Question: I recently upgraded to Yosemite and my maven stopped working. I figured that was because my environment variables were not set, so I followed this post and created an environment.plist file.
<URL>
'''
<?xml version="1.0" encoding="UTF-8"?>
<!DOCTYPE plist PUBLIC "-//Apple//DTD PLIST 1.0//EN" "http://www.apple.com/DTDs/PropertyList-1.0.dtd">
<plist version="1.0">
<dict>
<key>Label</key>
<string>my.startup</string>
<key>ProgramArguments</key>
<array>
<string>sh</string>
<string>-c</string>
<string>
launchctl setenv M2_HOME /Applications/dev/apache-maven-2.2.1
launchctl setenv M2 /Applications/dev/apache-maven-2.2.1/bin
launchctl setenv JAVA_HOME $(/usr/libexec/java_home)
launchctl setenv PATH /usr/bin:/bin:/usr/sbin:/sbin:/usr/local/bin:/usr/X11/bin:$(/usr/libexec/java_home):/Applications/dev/apache-maven-2.2.1/bin
</string>
</array>
<key>RunAtLoad</key>
<true/>
</dict>
</plist>
'''
But I still get command not found in for Maven, and for some reason $PATH is not set, others are
> MAC-R4498:~ r4498$ mvn --version
-bash: mvn: command not foundMAC-R4498:~ r4498$ echo $M2_HOME
/Applications/dev/apache-maven-2.2.1MAC-R4498:~ r4498$ echo $JAVA_HOME
/System/Library/Java/JavaVirtualMachines/1.6.0.jdk/Contents/HomeMAC-R4498:~ r4498$ echo $PATH
/usr/local/bin:/usr/bin:/bin:/usr/sbin:/sbin
So I added $PATH to the ~/.bash_profile
'''
export PATH="/usr/bin:/bin:/usr/sbin:/sbin:/usr/local/bin:/usr/X11/bin:$(/usr/libexec/java_home):/Applications/dev/apache-maven-2.2.1/bin"
'''
And mvn started working through the terminal
> MAC-R4498:~ r4498$ echo $PATH
/usr/bin:/bin:/usr/sbin:/sbin:/usr/local/bin:/usr/X11/bin:/System/Library/Java/JavaVirtualMachines/1.6.0.jdk/Contents/Home:/Applications/dev/apache-maven-2.2.1/binMAC-R4498:~ r4498$ mvn --version
Apache Maven 2.2.1 (r801777; 2009-08-06 14:16:01-0500)
Java version: 1.6.0_65
Java home: /System/Library/Java/JavaVirtualMachines/1.6.0.jdk/Contents/Home
Default locale: en_US, platform encoding: MacRoman
OS name: "mac os x" version: "10.10.3" arch: "x86_64" Family: "mac"
But when I run any maven command from eclipse, I get this

Does anyone know what I am missing?
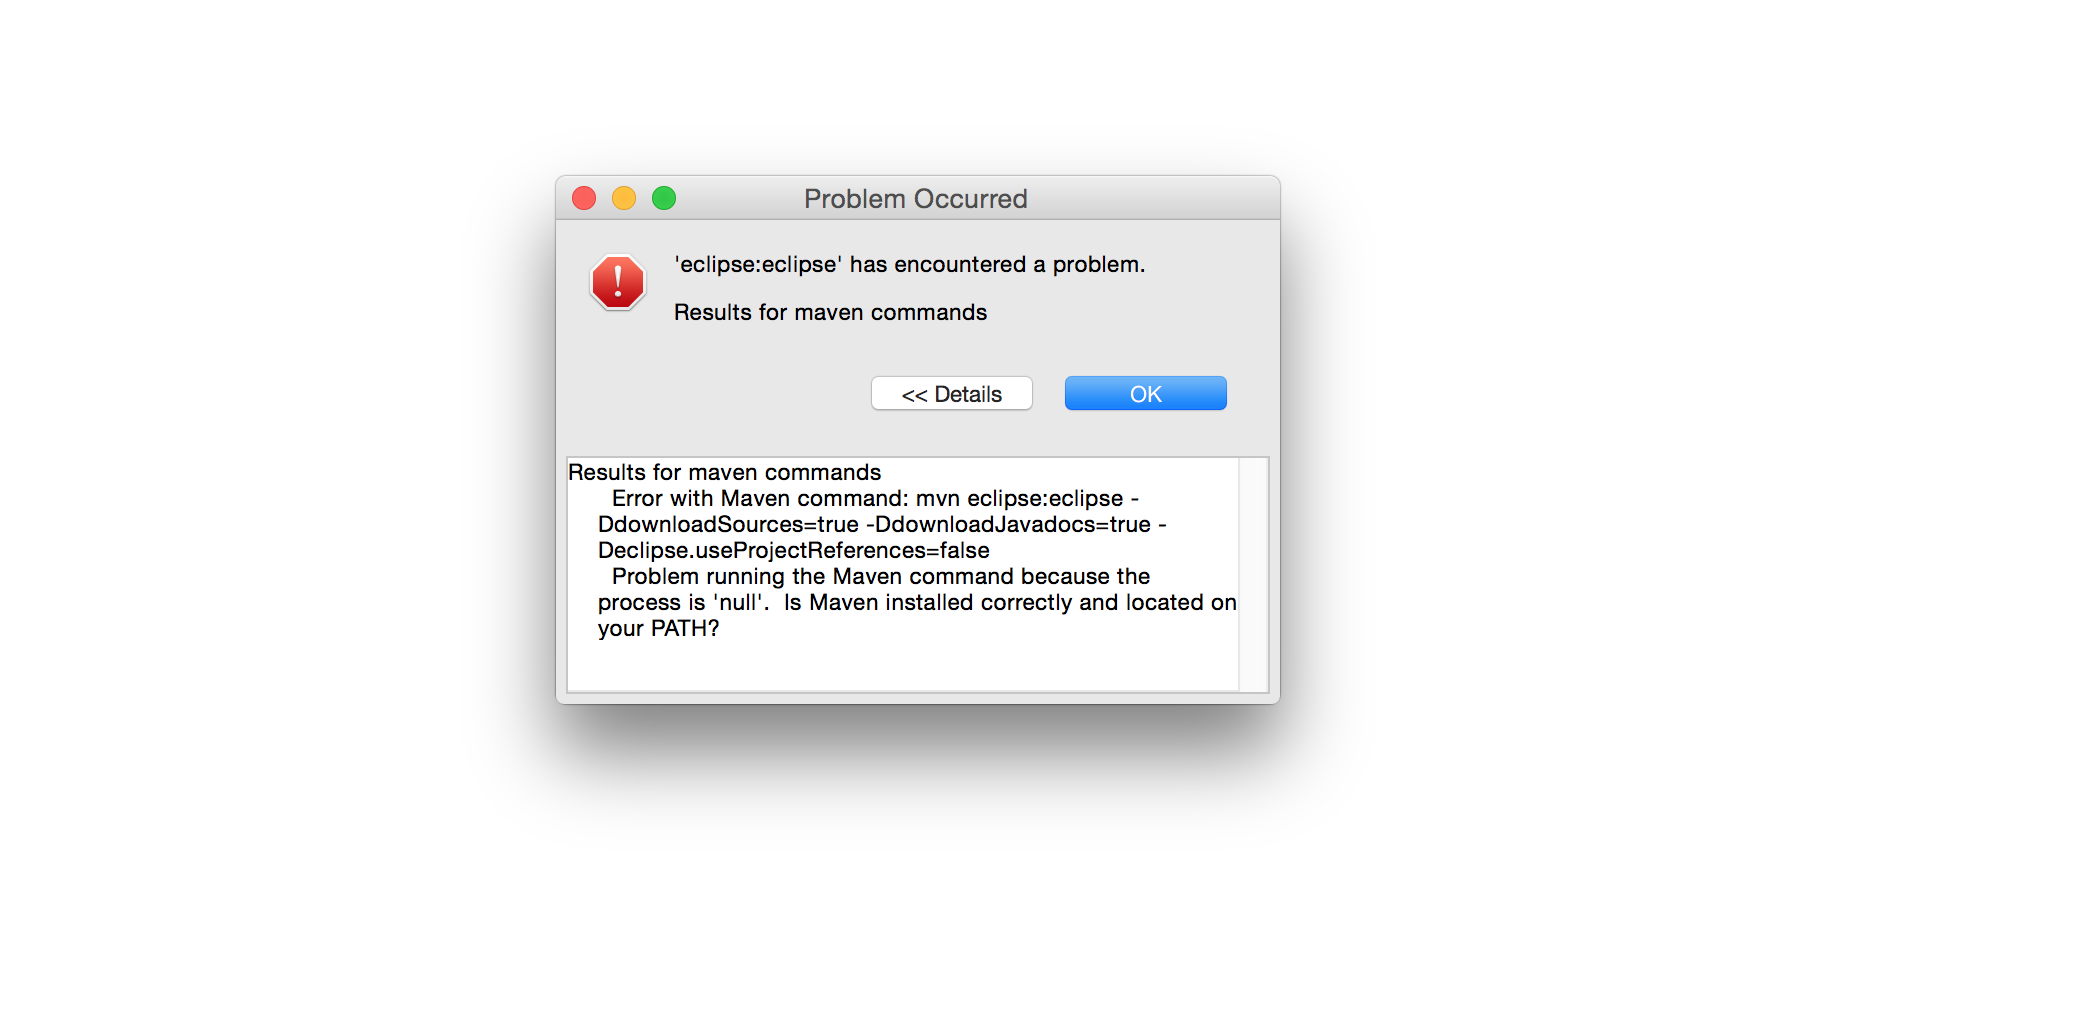
Answer: This took forever to figure out.
All I had to do was go to Eclipse->Preferences
->Maven->Installations and add a path to my maven directory.
<URL>